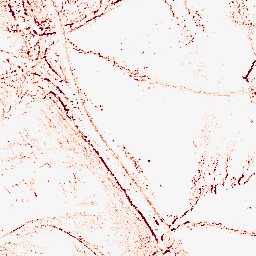
Category: morphological
Decomposition family: morphological_square
Decomposition parameters: operation: opening
size: 3
Upsampling method: regularized
Upsampling parameters: scale: 4
lambda_reg: 0.01
Upsampling scale: 4